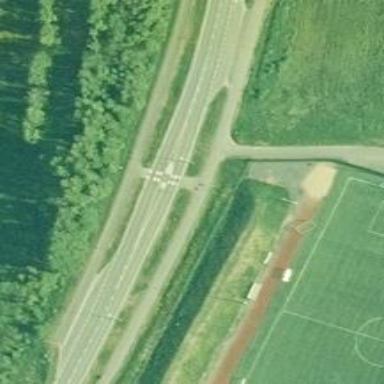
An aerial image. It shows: Cycleway.